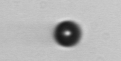
Label: bead